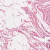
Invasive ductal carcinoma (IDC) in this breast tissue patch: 0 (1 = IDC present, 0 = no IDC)